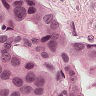
Metastatic tissue present: yes